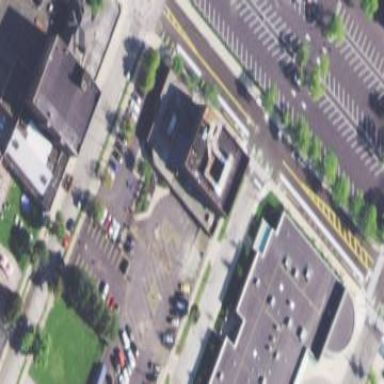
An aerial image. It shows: Brown commercial building.